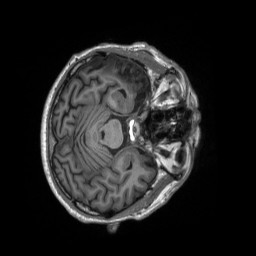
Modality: T1w
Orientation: axial
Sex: male
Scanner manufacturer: siemens
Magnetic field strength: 3 T
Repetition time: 2.3 s
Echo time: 0.00226 s